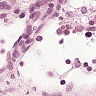
Metastatic tissue present: no